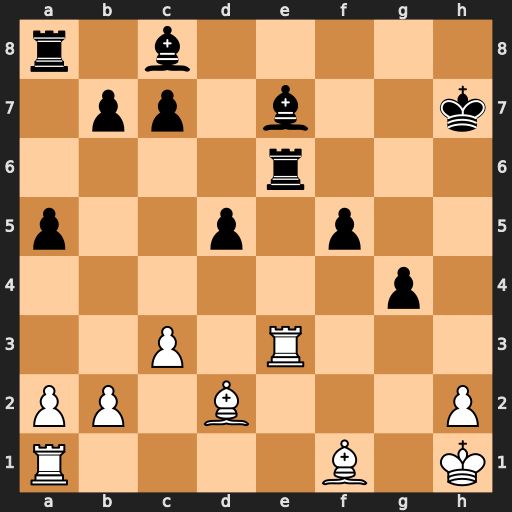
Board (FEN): r1b5/1pp1b2k/4r3/p2p1p2/6p1/2P1R3/PP1B3P/R4B1K
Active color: w
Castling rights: -
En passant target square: -
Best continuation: Rxe6 Bxe6 Re1 Kg6 Rxe6+